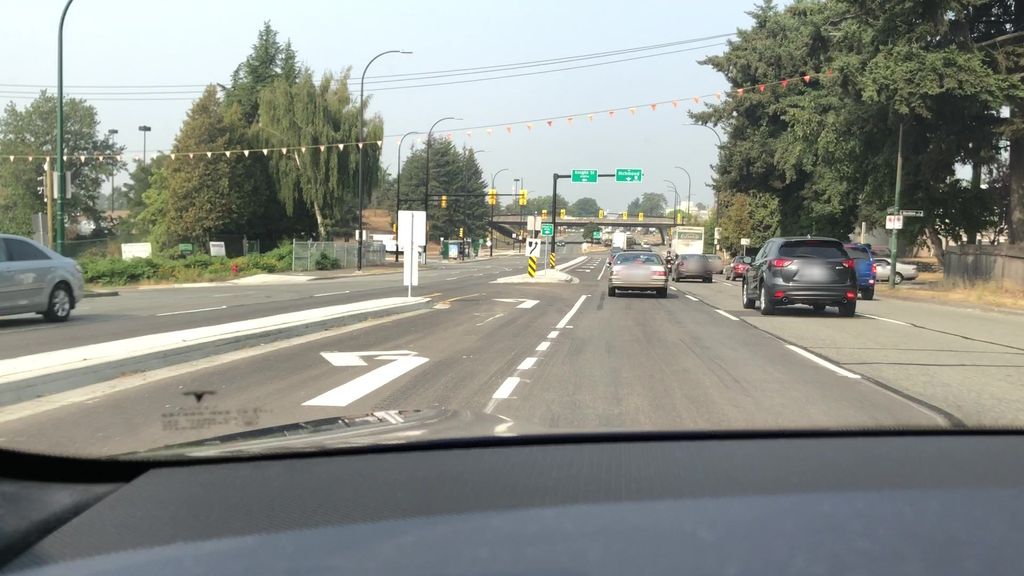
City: vancouver